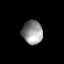
Tissue: prostate
Cell type: Epithelial cells
Senescence score: 0.3262
Nuclear area (px): 477
Mean DAPI intensity: 143.025